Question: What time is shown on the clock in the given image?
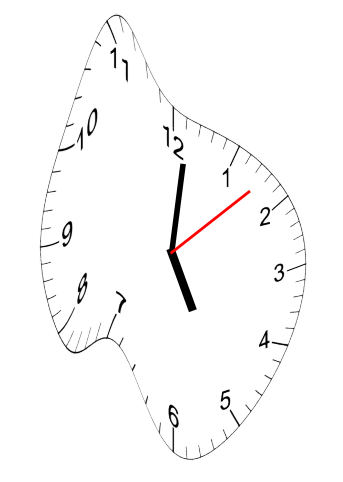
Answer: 05:01:08